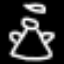
Label: angel